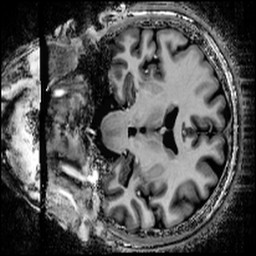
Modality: T1w
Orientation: coronal
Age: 45
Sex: female
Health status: healthy
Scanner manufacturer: siemens
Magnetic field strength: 9.4 T
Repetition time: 9 s
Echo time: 0.0023 s